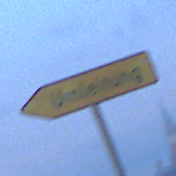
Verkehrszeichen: UmleitungswegweiserLinksweisend
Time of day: Dawn
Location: Outdoor (Urban)
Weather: PartlyCloudy
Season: NotSpecified
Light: Natural